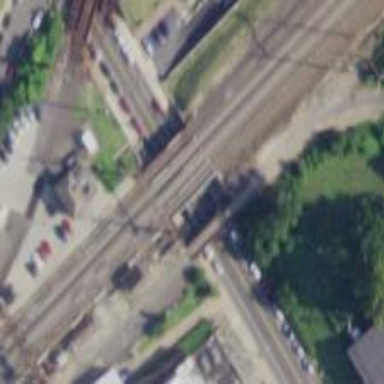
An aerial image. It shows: Bridge over electrified railway with contact lines.